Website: bh-photo
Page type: address-validator
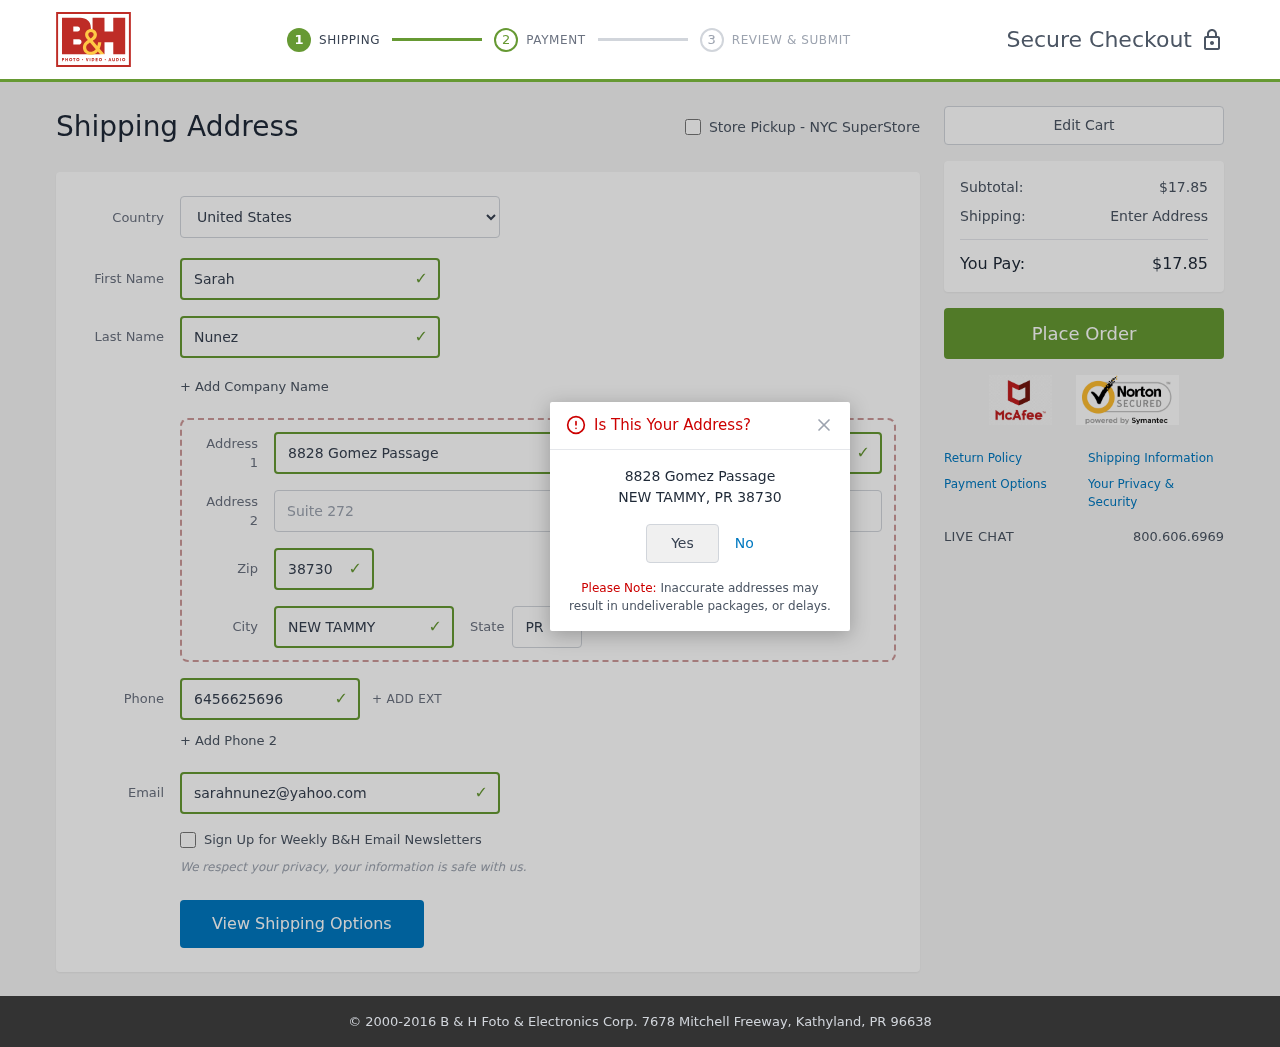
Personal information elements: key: PII_CITY
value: New Tammy
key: PII_COUNTRY
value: United States
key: PII_EMAIL
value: sarahnunez@yahoo.com
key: PII_FIRSTNAME
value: Sarah
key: PII_LASTNAME
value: Nunez
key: PII_PHONE
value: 6456625696
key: PII_POSTCODE
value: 38730
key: PII_STATE_ABBR
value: PR
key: PII_STREET
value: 8828 Gomez Passage
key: PII_STREET2
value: Suite 272
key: PII_CITY_CONFIRM
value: NEW TAMMY
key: PII_STATE
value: PR
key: PII_POSTCODE_FULL
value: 38730
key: PII_POSTCODE_NUMERIC
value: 38730
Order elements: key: ORDER_SUBTOTAL
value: $17.85
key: ORDER_TOTAL
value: $17.85